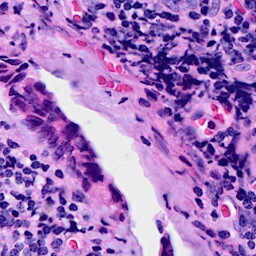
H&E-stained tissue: Breast